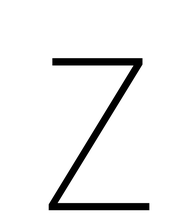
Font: Roboto_Condensed_Thin